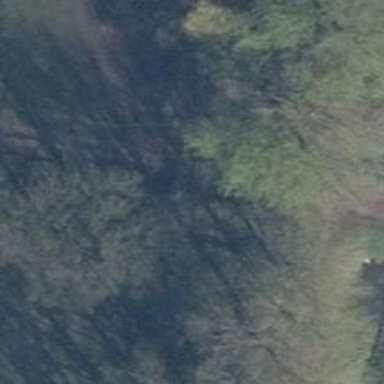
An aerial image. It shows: Row of trees in natural setting.